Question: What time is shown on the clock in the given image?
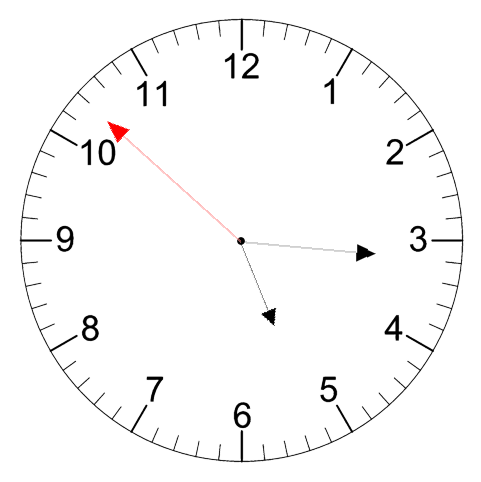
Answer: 05:15:52